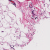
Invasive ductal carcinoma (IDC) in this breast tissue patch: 0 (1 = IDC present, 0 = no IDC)